Field crop: maize
Growth stage: 2
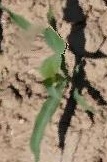
Species: maize